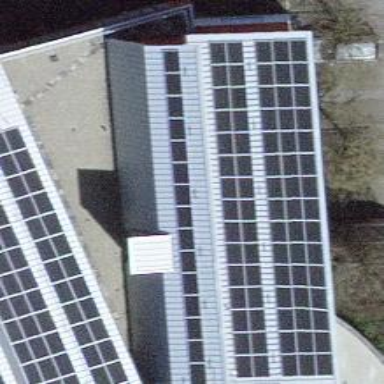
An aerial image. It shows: Solar power generator.